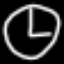
Label: clock